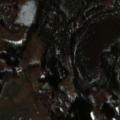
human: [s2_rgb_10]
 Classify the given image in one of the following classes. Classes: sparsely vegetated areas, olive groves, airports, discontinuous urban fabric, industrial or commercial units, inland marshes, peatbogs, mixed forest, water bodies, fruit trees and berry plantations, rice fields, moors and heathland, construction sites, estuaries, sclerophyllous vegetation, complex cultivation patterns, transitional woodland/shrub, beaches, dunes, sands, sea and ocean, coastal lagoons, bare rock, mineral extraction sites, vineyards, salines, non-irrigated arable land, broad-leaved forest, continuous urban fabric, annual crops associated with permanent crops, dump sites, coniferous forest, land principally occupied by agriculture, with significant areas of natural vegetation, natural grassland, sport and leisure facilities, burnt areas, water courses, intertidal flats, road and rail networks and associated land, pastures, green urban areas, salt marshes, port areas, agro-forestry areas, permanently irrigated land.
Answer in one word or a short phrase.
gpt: non-irrigated arable land, land principally occupied by agriculture, with significant areas of natural vegetation, mixed forest